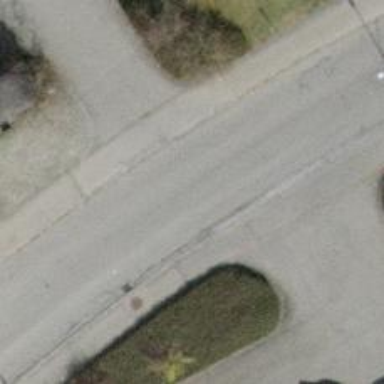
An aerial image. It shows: Residential road with asphalt surface. It has separate sidewalks on both sides.